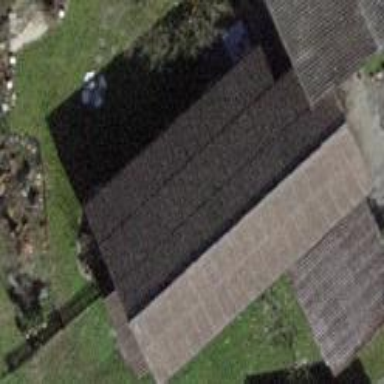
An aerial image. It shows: Building with tiled roof.